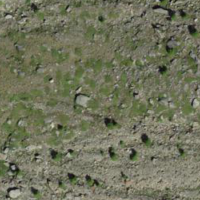
EUNIS habitat code: 48
Species observed at this site:
Oenanthe oenanthe